Question: I am using Google Scripts to get the body of an email. I am trying to have it only save the link that is contained inside a normal YouTube email, which notifies you of an upload from a new user. I would like to, using JavaScript only save the link that is followed when clicking on the image contained in the email. Seen below is a sample of how part of the email looks:

The content of the email is this:
'''
<div>
<table width="620" cellspacing="0" cellpadding="0" border="0" align="center"><tr><td bgcolor="#F0F0F0">
<table width="578" cellspacing="0" cellpadding="0" border="0" align="center">
<tr>
<td height="16"></td>
</tr>
<tr>
<td align="center" valign="top">
<img src="http://s.ytimg.com/yt/img/email/digest/email_header.png">
</td>
</tr>
<tr>
<td height="16"></td>
</tr>
<tr>
<td align="left" bgcolor="#FFFFFF">
<div style="border-style:solid;border-width:1px;border-color:#cccccc">
<table width="578" cellspacing="0" cellpadding="0" border="0" align="center">
<tr>
<td height="22" colspan="3"></td>
</tr>
<tr>
<td width="40"></td>
<td width="498">
<table cellspacing="0" cellpadding="0" border="0">
<tr>
<td bgcolor="#FFFFFF" align="left" width="50">
<img src="https://i.ytimg.com/i/N5jZlcpSP00e_zShDw9EfQ/1.jpg" height="50" width="50">
</td>
<td width="16"></td>
<td>
<div style="font-family:arial,Arial,sans-serif;font-size:18px;color:#333333;line-height:24px" height="59">
FatalDubstepHD has uploaded <b>Empressto - No Love [Dubstep]</b>.
</div>
</td>
</tr>
</table>
<table cellspacing="0" cellpadding="0" border="0">
<tr><td height="22"></td></tr>
</table>
<div style="border-bottom:1px solid #e1e1e1"></div>
<table cellspacing="0" cellpadding="0" border="0">
<tr><td height="22"></td></tr>
</table>
<table cellspacing="0" cellpadding="0" border="0" style="width:480px;margin:0 9px">
<tr>
<td>
<a href="http://www.youtube.com/watch?v=zTYri0ei45Q&amp;feature=em-uploademail" style="text-decoration:none;display:block" class="nonplayable" target="_blank">
<img src="http://i2.ytimg.com/vi/zTYri0ei45Q/hqdefault.jpg" height="360" width="480" border="0">
</a>
</td>
</tr>
<tr><td height="16"></td>
</tr>
<tr>
<td width="480">
<a href="http://www.youtube.com/watch?v=zTYri0ei45Q&amp;feature=em-uploademail" style="text-decoration:none" target="_blank">
<div style="font-family:arial,Arial,sans-serif;font-size:15px;color:#333333;line-height:20px;font-weight:bold">
Empressto - No Love [Dubstep]
</div>
</a>
<div style="font-family:arial,Arial,sans-serif;font-size:13px;color:#999999;line-height:20px">
by
<a href="http://www.youtube.com/user/FatalDubstepHD?feature=em-uploademail" style="font-size:13px;color:#999999;line-height:20px;text-decoration:none" target="_blank">FatalDubstepHD</a>
</div>
</td>
</tr>
</table>
<table cellspacing="0" cellpadding="0" border="0">
<tr><td height="16"></td></tr>
</table>
<table cellspacing="0" cellpadding="0" border="0">
<tr>
<td width="498">
<div style="font-family:arial,Arial,sans-serif;font-size:13px;color:#333333;line-height:20px">
* Free Download<br><a href="https://soundcloud.com/empresstoro/empressto-no-love" target="_blank">https://soundcloud.com/<WBR>empresstoro/empressto-no-love</a><br><br>* Empressto <br><a href="http://www.facebook.com/EmpreSSto" target="_blank">http://www.facebook.com/<WBR>EmpreSSto</a><br><a href="http://www.twitter.com/Empressto" target="_blank">http://www.twitter.com/<WBR>Empressto</a><br><a href="http://www.youtube.com/user/TheOfficialEmpressto" target="_blank">http://www.youtube.com/user/<WBR>TheOfficialEmpressto</a><br><br>* Fatal Dubstep<br><a href="http://www.facebook.com/FatalMusicUK" target="_blank">http://www.facebook.com/<WBR>FatalMusicUK</a><br><a href="http://www.twitter.com/FatalMusicUK" target="_blank">http://www.twitter.com/<WBR>FatalMusicUK</a><br><br>* Owner Of Fatal<br><a href="http://www.twitter.com/Mihalis_Costa" target="_blank">http://www.twitter.com/<WBR>Mihalis_Costa</a><br><br>* Contact Email/Submit Music<br><a href="mailto:fatalmusicsubmission@gmail.com" target="_blank">fatalmusicsubmission@gmail.com</a>
</div>
</td>
</tr>
</table>
</td>
<td width="40"></td>
</tr>
<tr>
<td height="22" colspan="3"></td>
</tr>
</table>
</div>
</td>
</tr>
<tr>
<td height="16"></td>
</tr>
<tr>
<td align="center">
<table cellspacing="0" cellpadding="0" border="0" align="center">
<tr>
<td width="40"></td>
<td width="498">
<div style="color:#999999;line-height:14px;font-size:11px;font-family:arial,Arial,sans-serif">
You were sent this email because you chose to receive updates about new videos uploaded by <a href="http://www.youtube.com/user/FatalDubstepHD?feature=em-uploademail" style="text-decoration:none;color:#1c62b9" target="_blank">FatalDubstepHD</a>. If you don&#39;t want these updates anymore, you can change your preferences by visiting the <a href="http://www.youtube.com/subscription_manager" style="text-decoration:none;color:#1c62b9" target="_blank">subscription manager</a>.
</div>
</td>
<td width="40"></td>
</tr>
</table>
</td>
</tr>
<tr>
<td height="16"></td>
</tr>
<tr>
<td>
<table cellspacing="0" cellpadding="0" border="0" align="center">
<tr>
<td width="40"></td>
<td width="498">
<div style="color:#999999;font-size:11px;line-height:14px;font-family:arial,Arial,sans-serif">
©️2013 YouTube, LLC 901 Cherry Ave, San Bruno, CA 94066
</div>
</td>
<td width="40"></td>
</tr>
</table>
</td>
</tr>
<tr>
<td height="22"></td>
</tr>
</table>
</td></tr></table>
</div>
'''
The problem here is, how do I filter out just the url from an email like this, and also it looks like the text '3D' is being added to the url, which is making the url invalid, so I'd also need to remove that from the url. Any ideas of how I could do this?
EDIT:
Here is the code I am using, which is missing the parse data:
'''
function processInbox() {
// get all threads in inbox
var label = GmailApp.getUserLabelByName("Social/YouTube/Dubstep");
var doneLabel = GmailApp.getUserLabelByName("Social/YouTube/Dubstep (added)");
var messages = label.getThreads();
var max = Math.min(messages.length,1);
for( var i = 0; i < max; ++i ) {
var email = messages[i].getMessages()[0];
var contents = email.getBody();
//PARSE HERE
var xml = Xml.parse(contents,true);
Logger.log(xml);
GmailApp.sendEmail('MY EMAIL', 'Xml Contents', Logger.getLog());
//messages[i].markRead();
//messages[i].removeLabel(label).addLabel(doneLabel);
}
};
'''
EDIT2: New Code:
'''
function processInbox() {
// get all threads in inbox
var label = GmailApp.getUserLabelByName("Social/YouTube/Dubstep");
var doneLabel = GmailApp.getUserLabelByName("Social/YouTube/Dubstep (added)");
var messages = label.getThreads();
var max = Math.min(messages.length,5);
for( var i = 0; i < max; ++i ) {
var email = messages[i].getMessages()[0];
var contents = email.getBody();
var st = contents.indexOf('<a href="http://www.youtube.com/watch?v=');
var str1 = contents.substr(st+9,80);
var end = str1.indexOf('&amp');
var link = str1.substring(0,end);
Logger.log(link);
GmailApp.sendEmail('EMAIL', 'Xml Contents', Logger.getLog());
Logger.clear();
//messages[i].markRead();
//messages[i].removeLabel(label).addLabel(doneLabel);
}
'''
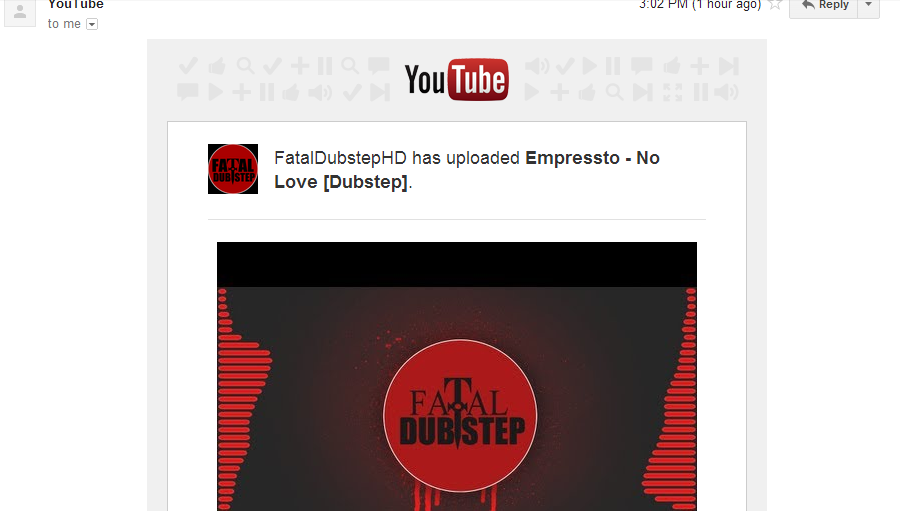
Answer: I guess the best approach would be to use the 'XML service' to parse the HTML and from there get the elements.
See <URL>, set the lenient parameter to 'true'
I used a similar approach <URL> some time ago, you can see the idea...
---
i didn't succeeded with this approach...
I tried something else using string operations :
'''
...
var contents = email.getBody();
var st = contents.indexOf('<a href="http://www.youtube.com/watch?v=');
var str1 = contents.substr(st+9,80);
var end = str1.indexOf('&amp');
var link = str1.substring(0,end);
Logger.log(link);
'''
it works for this case, you will have to check if it works all the time.
Note : I tested on other shared links sent by email from youTube and it seemed to work every time ;-)